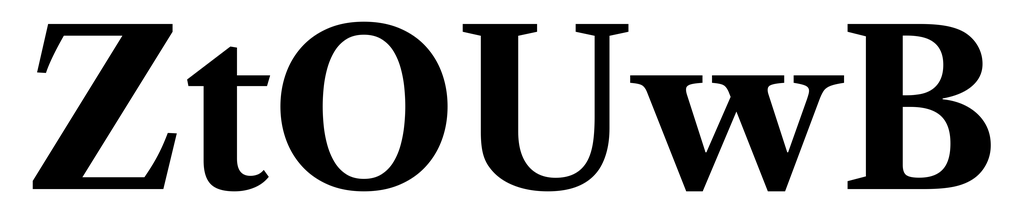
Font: LibreCaslonText_Bold